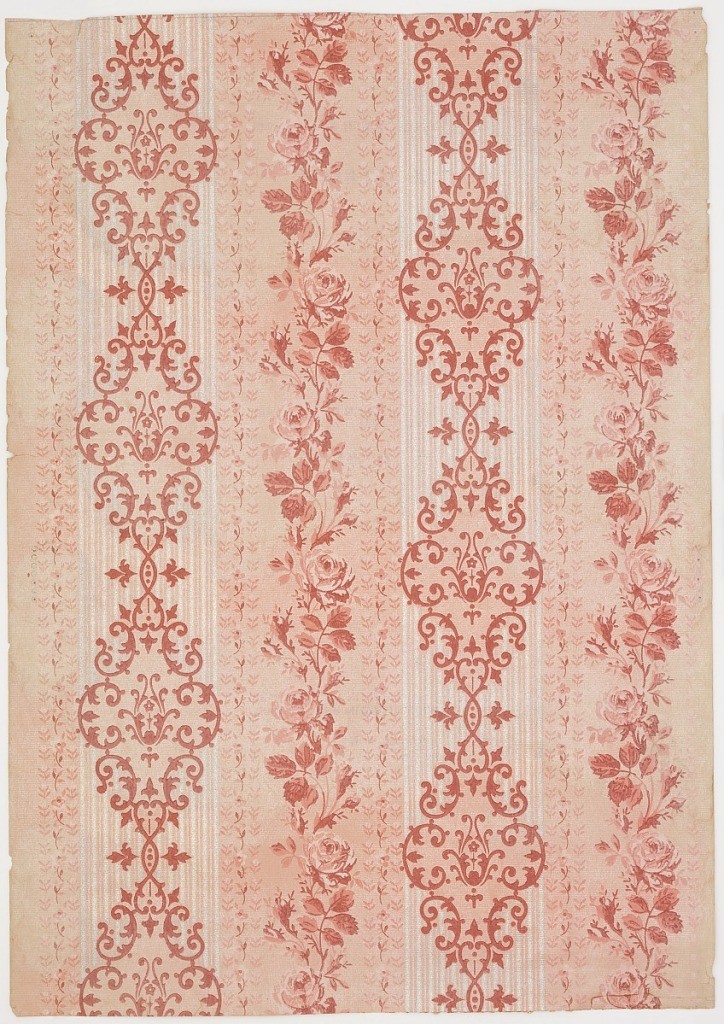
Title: Sidewall
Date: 1905–1915
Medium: Machine-printed paper, ribbed
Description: Bold pink stripe printed on silver mica ground. The broad pink stripe contains a floral band. This alternates with repeating floral medallions an dpink stripes on the mica.